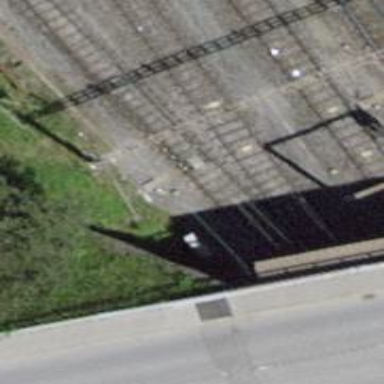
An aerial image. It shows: Railway switch.